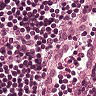
Metastatic tissue present: no